Field crop: tomato
Growth stage: 2
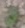
Species: solanum